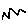
Label: zigzag